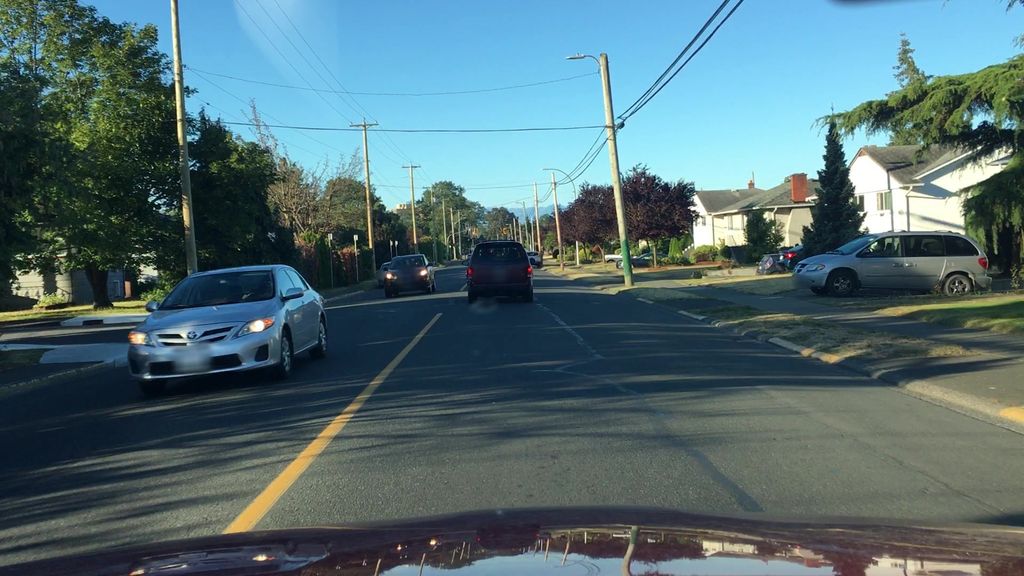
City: victoria